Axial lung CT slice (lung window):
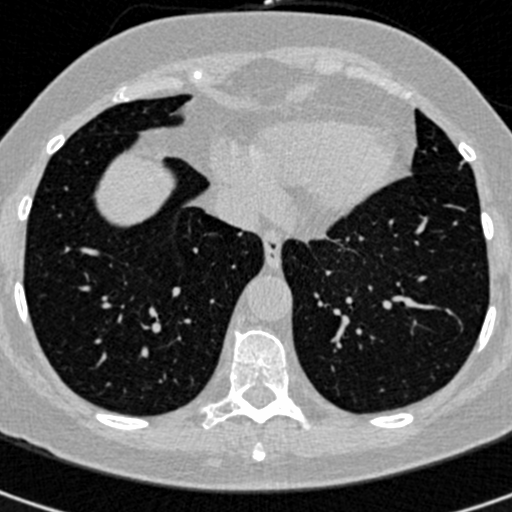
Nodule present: no